Field crop: tomato
Growth stage: 2
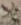
Species: solanum